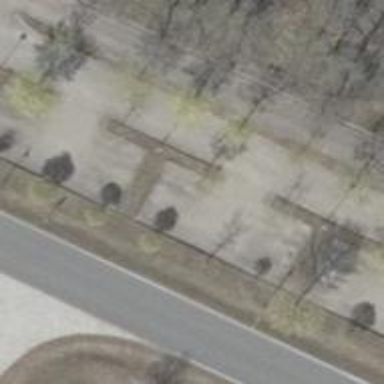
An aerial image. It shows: Asphalt parking aisle off service road.